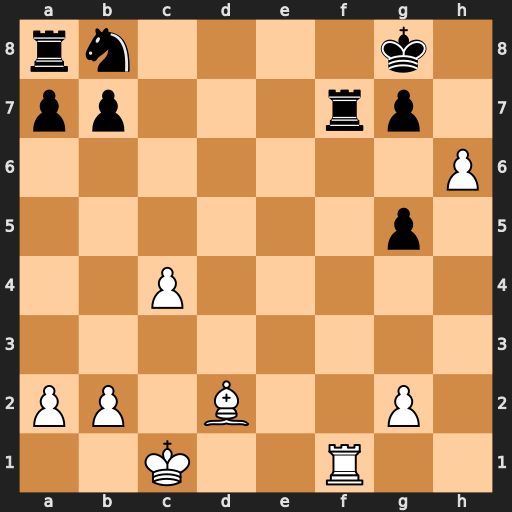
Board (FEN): rn4k1/pp3rp1/7P/6p1/2P5/8/PP1B2P1/2K2R2
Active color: w
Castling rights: -
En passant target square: -
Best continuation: h7+ Kxh7 Rxf7